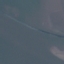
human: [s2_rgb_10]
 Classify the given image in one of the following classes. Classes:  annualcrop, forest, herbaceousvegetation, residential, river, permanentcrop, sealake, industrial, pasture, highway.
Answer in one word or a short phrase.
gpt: SeaLake